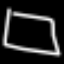
Label: square